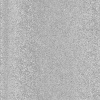
Atmospheric dust classification: dusty